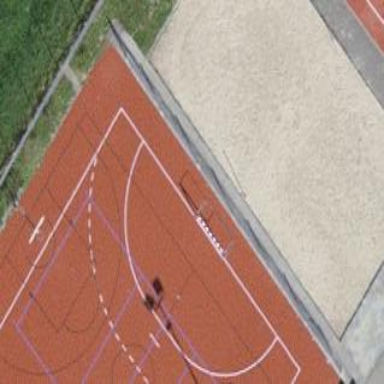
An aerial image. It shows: Beach volleyball pitch for leisure activities.